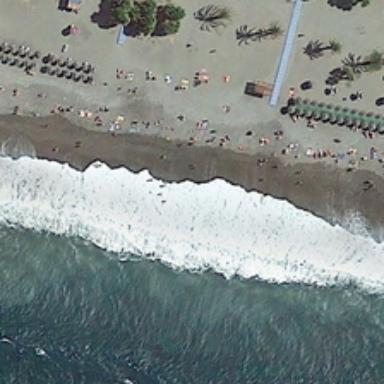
The sea beat the white spray on the beach .